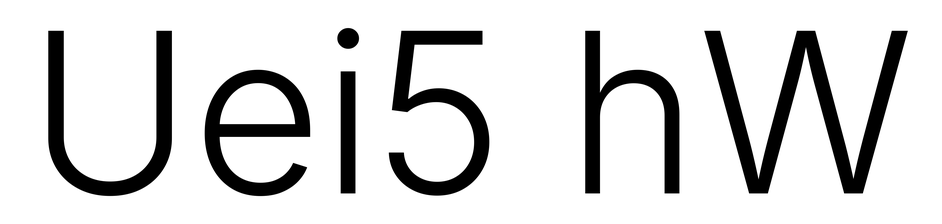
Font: Inter_Light